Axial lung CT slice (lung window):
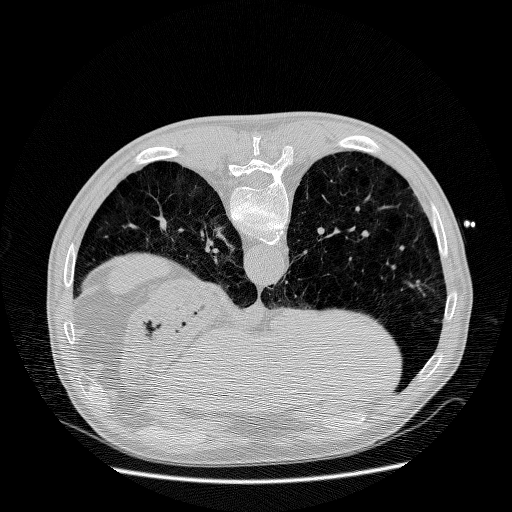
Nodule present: no